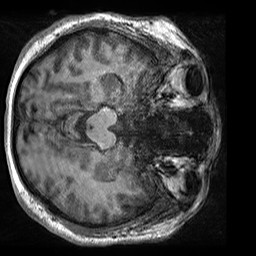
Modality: T1w
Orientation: axial
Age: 25
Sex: male
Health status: healthy
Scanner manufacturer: siemens
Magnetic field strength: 3 T
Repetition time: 2.5 s
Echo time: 0.00299 s